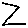
Label: zigzag